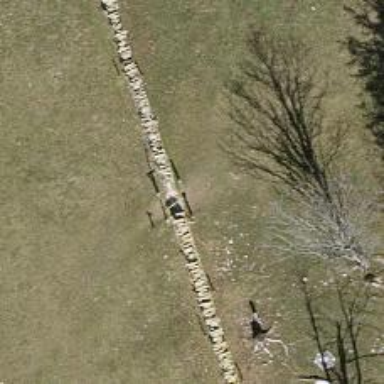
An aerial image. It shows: Path covered with grass.